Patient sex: M
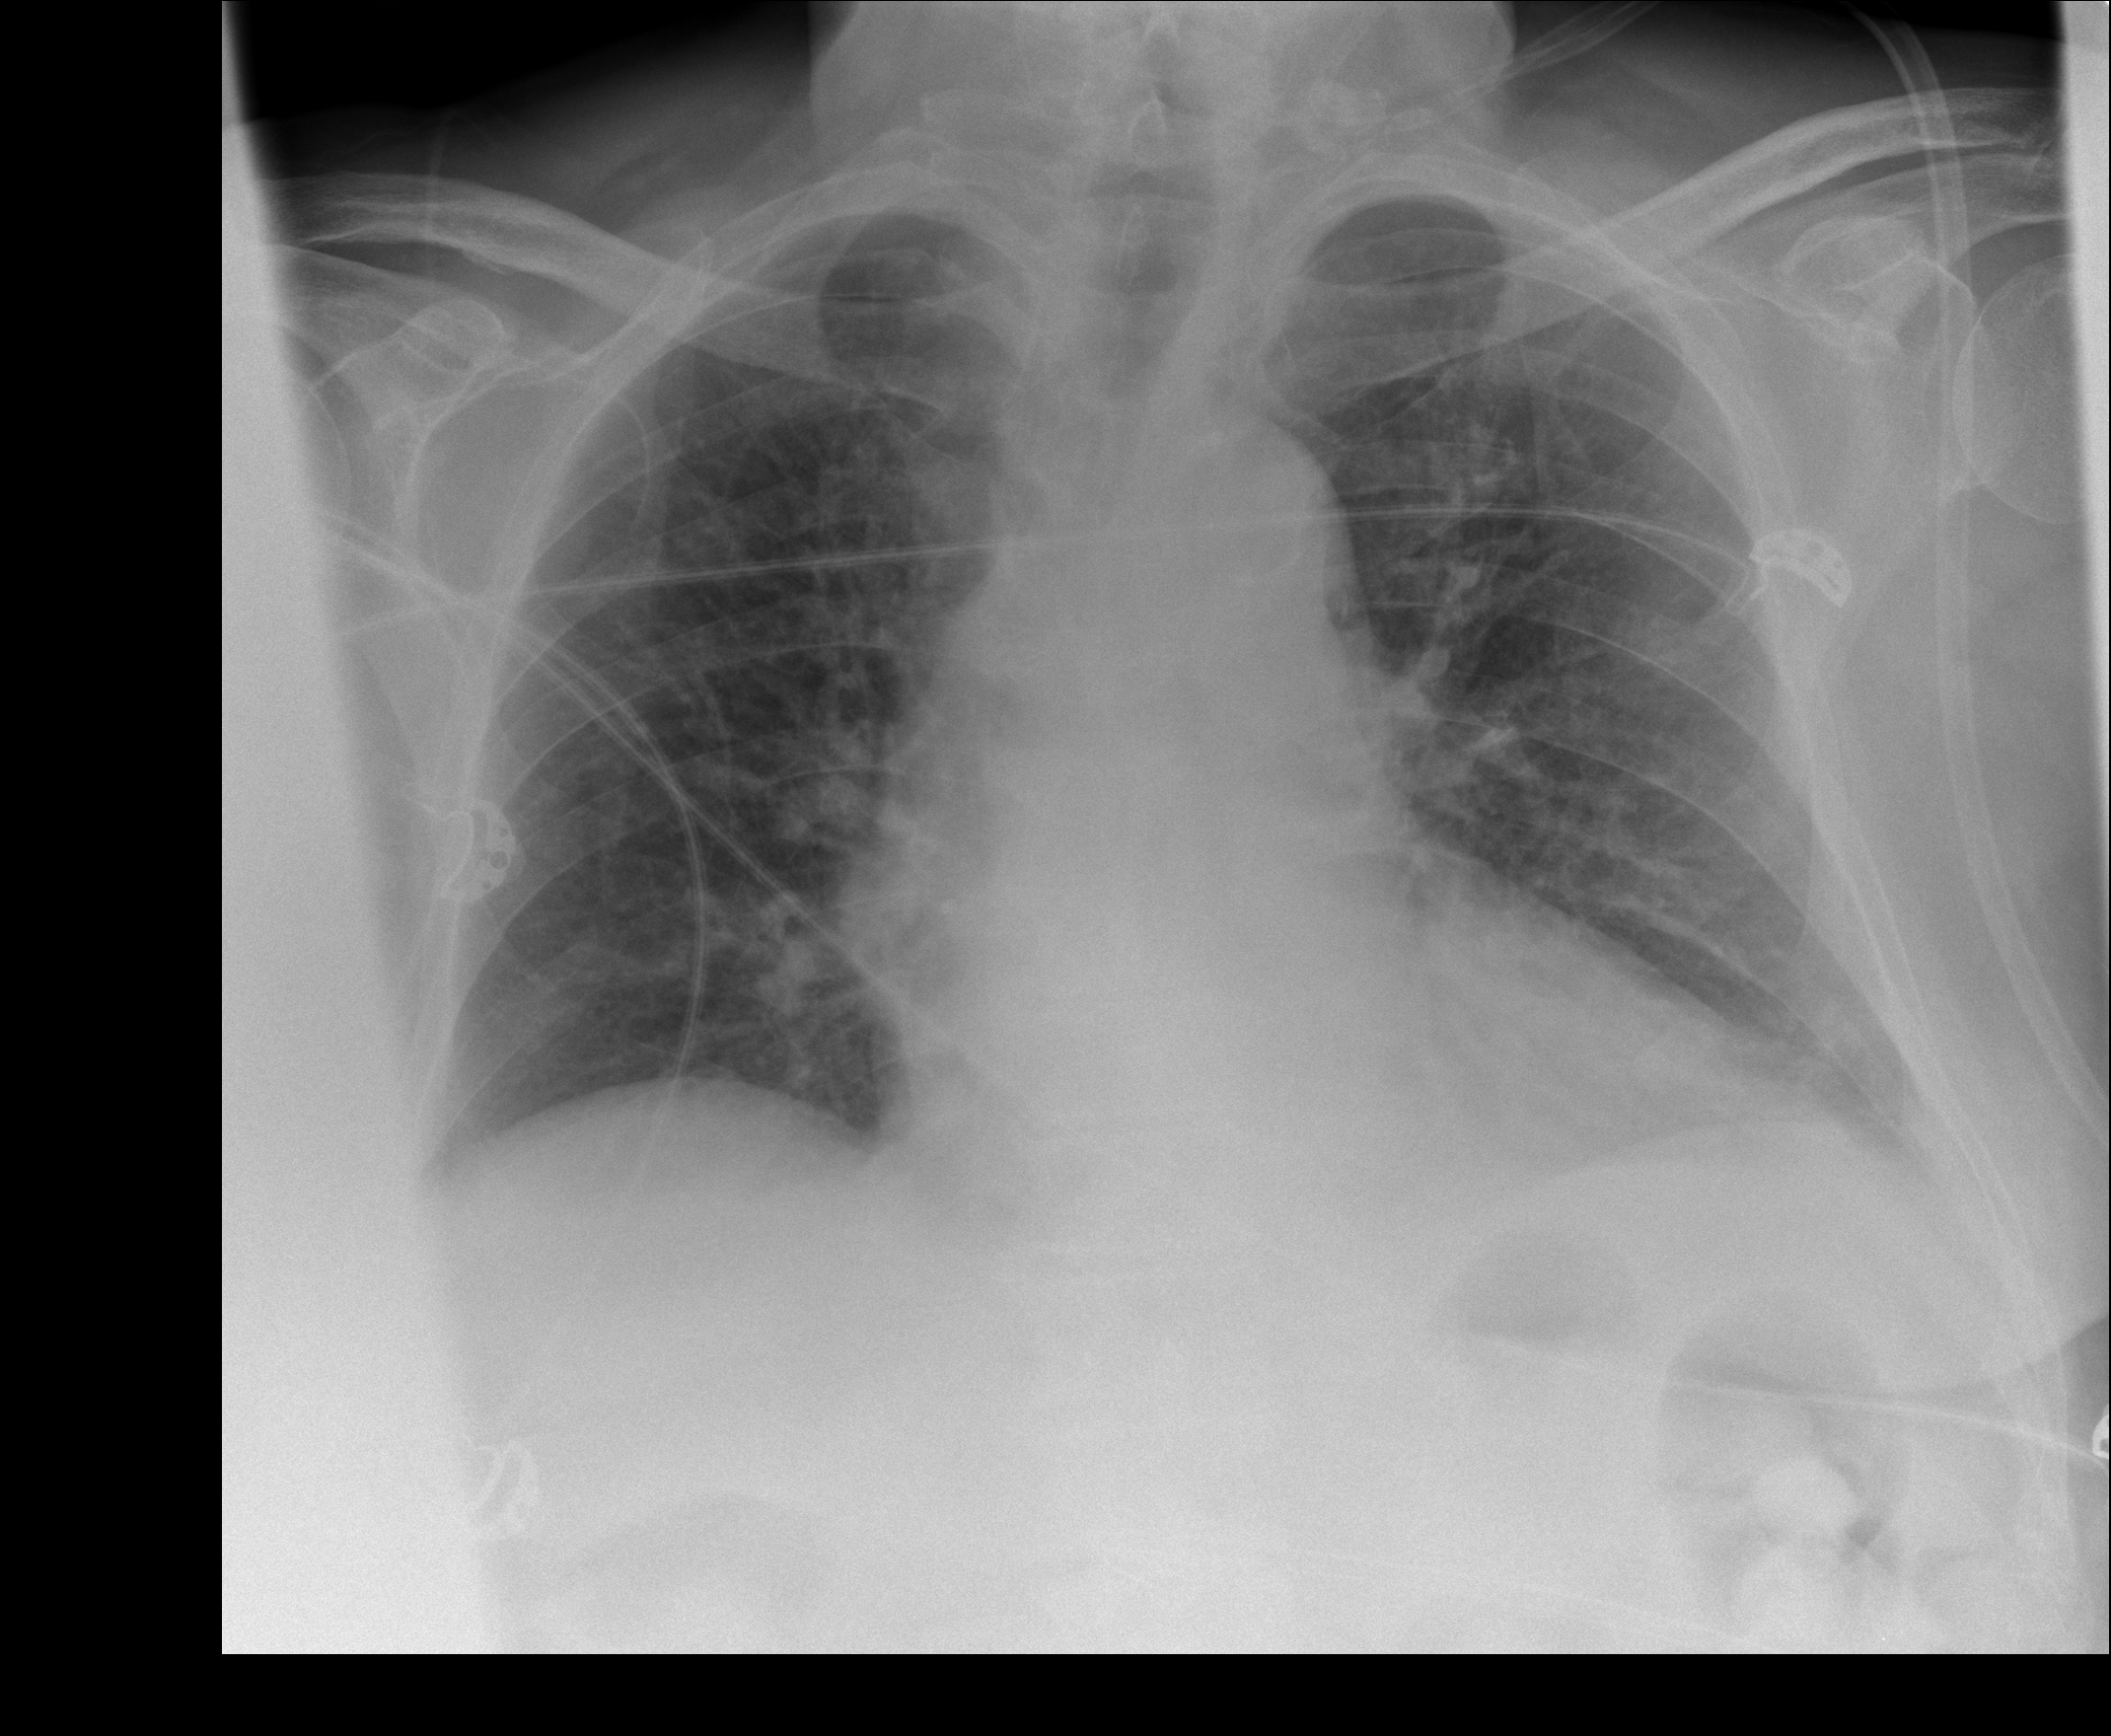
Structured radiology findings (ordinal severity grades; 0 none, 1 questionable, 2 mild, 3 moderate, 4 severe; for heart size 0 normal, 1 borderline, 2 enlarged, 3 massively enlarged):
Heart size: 1
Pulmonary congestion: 0
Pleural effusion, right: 0
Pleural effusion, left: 0
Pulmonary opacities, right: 1
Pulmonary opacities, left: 0
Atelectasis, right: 0
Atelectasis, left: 2